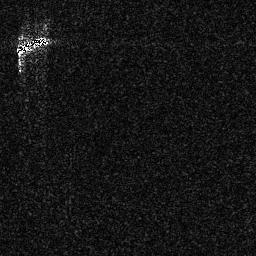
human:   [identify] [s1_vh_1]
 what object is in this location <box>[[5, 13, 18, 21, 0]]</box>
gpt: <ref>1 medium ship at the top left</ref>